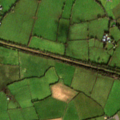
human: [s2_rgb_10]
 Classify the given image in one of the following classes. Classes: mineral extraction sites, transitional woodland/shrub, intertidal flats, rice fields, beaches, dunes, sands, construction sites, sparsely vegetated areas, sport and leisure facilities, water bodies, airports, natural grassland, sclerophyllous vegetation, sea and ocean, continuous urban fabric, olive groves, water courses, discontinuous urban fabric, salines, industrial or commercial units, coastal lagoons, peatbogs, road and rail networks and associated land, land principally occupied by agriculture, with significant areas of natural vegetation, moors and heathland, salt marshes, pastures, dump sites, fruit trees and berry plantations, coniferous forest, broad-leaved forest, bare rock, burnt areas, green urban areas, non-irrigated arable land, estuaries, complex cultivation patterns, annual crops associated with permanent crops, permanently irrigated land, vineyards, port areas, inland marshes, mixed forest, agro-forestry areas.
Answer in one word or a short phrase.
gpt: pastures